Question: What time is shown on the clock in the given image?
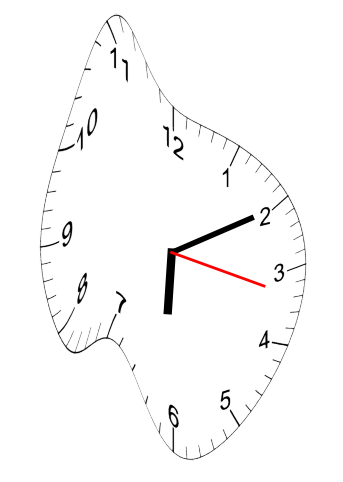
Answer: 06:10:17